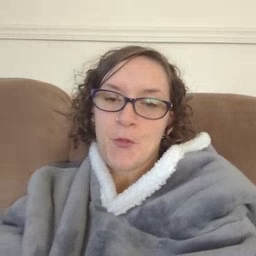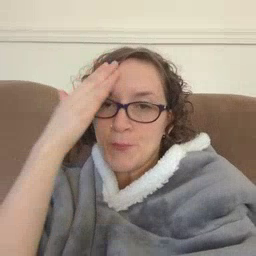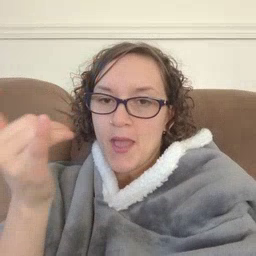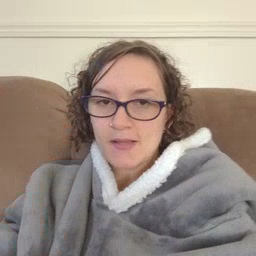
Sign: why